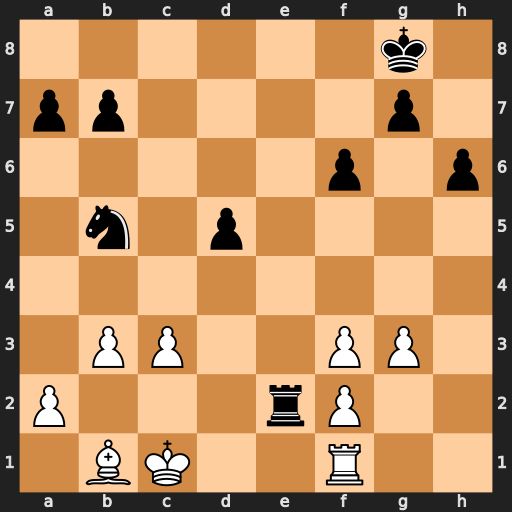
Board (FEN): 6k1/pp4p1/5p1p/1n1p4/8/1PP2PP1/P3rP2/1BK2R2
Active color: w
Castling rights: -
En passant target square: -
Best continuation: Bd3 Rxa2 Bxb5